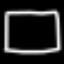
Label: square